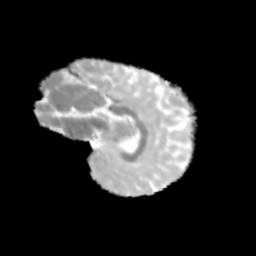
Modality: MD
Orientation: sagittal
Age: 10
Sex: female
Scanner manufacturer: siemens
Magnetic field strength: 3 T
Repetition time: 3.8 s
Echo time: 0.07 s